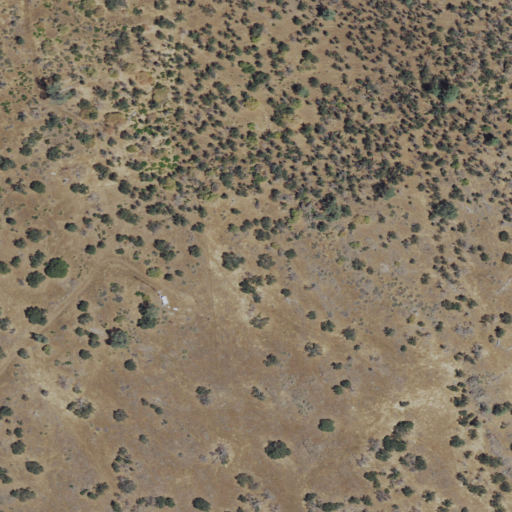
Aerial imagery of mountain in California named Shultz Mountain containing grassland, shrub, and evergreen forest